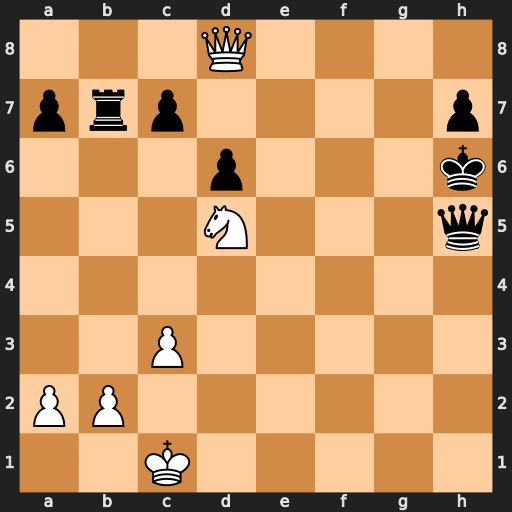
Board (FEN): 3Q4/prp4p/3p3k/3N3q/8/2P5/PP6/2K5
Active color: w
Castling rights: -
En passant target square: -
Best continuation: Qf8+ Kg5 Qf4+ Kg6 Qf6#